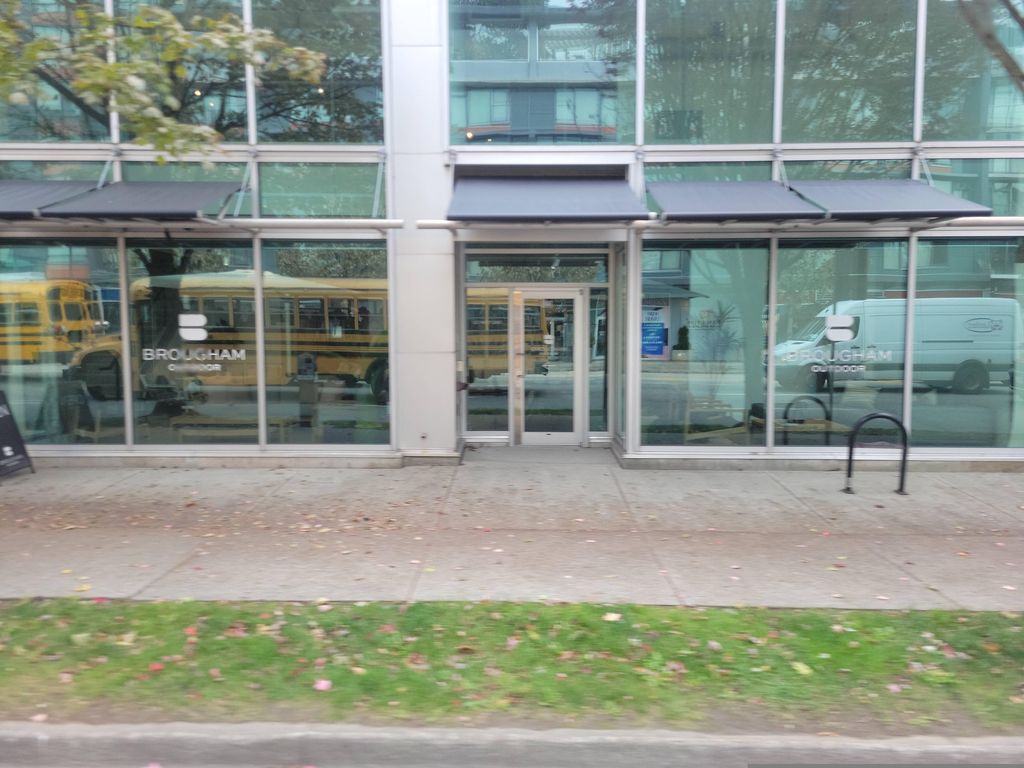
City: vancouver